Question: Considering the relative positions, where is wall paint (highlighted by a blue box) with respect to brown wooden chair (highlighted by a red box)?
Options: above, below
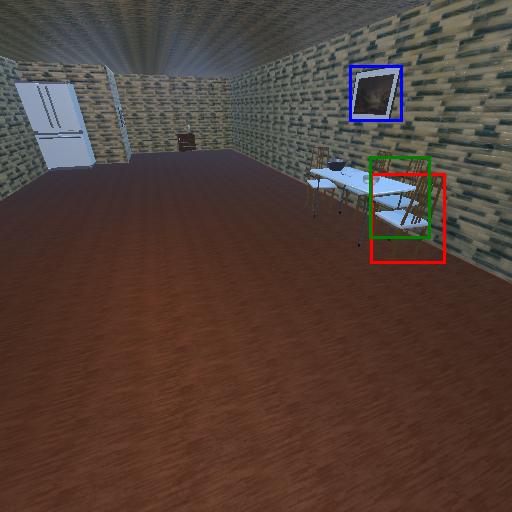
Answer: above